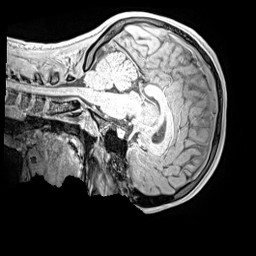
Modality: MP2RAGE
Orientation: sagittal
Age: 12
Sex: male
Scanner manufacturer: siemens
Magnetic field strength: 3 T
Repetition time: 4 s
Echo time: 0.00299 s